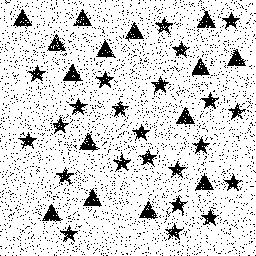
Squares: 0
Triangles: 15
Stars: 23
Total shapes: 38